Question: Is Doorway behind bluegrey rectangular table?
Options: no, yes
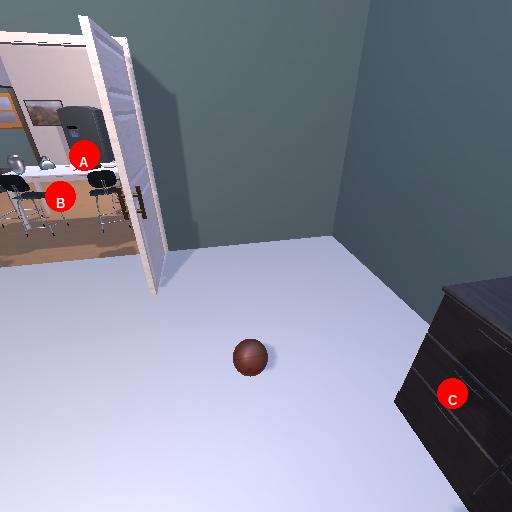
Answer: no